Question: I used linq to sql many times its work correctly but today something wrong
this is code which must select password from users table.
I call this method tell wright... result is not password please see picture.
'''
public void GetPassword(int id)
{
using (HProDataContext db = new HProDataContext())
{
_CurrentPassword = (from p in db.users
where p.id == _CurrentID
select p.password).ToString();
}
}
'''
this how i use this method
'''
private void btnOK_Click(object sender, RoutedEventArgs e)
{
if (listView1.SelectedItems.Count < 1)
{
MessageBox.Show("Please Select User");
}
else if (listView1.SelectedItems.Count > 1)
{
MessageBox.Show("Please Select Only One User");
}
else
{
_CurrentID = Convert.ToInt32(listView1.SelectedValue);
GetPassword(_CurrentID);
if (PasswordBox.Password == _CurrentPassword)
{
MessageBox.Show("You r in");
}
else
{
//MessageBox.Show("Password Is incorrect, please try again");
MessageBox.Show(_CurrentPassword);
}
}
}
'''

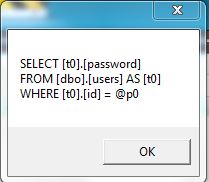
Answer: You are missing a 'SingleOrDefault' call or a call to 'Single', 'First' or 'FirstOrDefault':
'''
_CurrentPassword = (from p in db.users
where p.id == _CurrentID
select p.password).Single().ToString();
'''
Explanation: Your query returns an 'IEnumerable<string>' even if there is only one item returned. You first need to get that item, before you can make a sensible call to 'ToString()'. BTW: I think the call to 'ToString()' is not needed, because 'p.password' already should be a string.